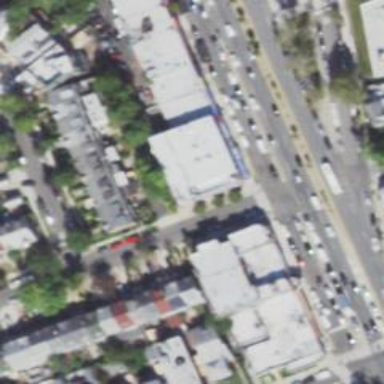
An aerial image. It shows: Pharmacy providing healthcare services.